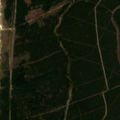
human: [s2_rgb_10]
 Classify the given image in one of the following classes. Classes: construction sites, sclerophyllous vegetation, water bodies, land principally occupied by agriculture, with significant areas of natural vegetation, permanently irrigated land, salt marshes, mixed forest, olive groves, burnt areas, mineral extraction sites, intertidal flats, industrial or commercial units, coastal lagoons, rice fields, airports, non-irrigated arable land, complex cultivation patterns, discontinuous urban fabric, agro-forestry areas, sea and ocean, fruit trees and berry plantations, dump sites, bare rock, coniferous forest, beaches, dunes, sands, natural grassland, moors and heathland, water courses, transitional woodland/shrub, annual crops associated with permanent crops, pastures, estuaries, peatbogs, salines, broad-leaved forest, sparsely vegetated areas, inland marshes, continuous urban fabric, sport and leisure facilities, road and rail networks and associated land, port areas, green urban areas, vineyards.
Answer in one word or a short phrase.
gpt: coniferous forest, mixed forest, beaches, dunes, sands